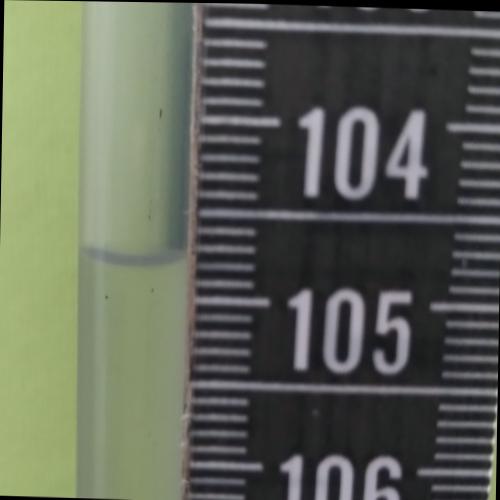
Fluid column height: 104.8 cm